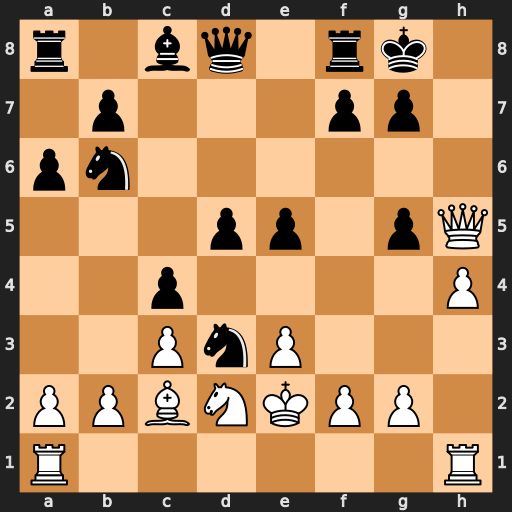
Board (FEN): r1bq1rk1/1p3pp1/pn6/3pp1pQ/2p4P/2PnP3/PPBNKPP1/R6R
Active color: w
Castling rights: -
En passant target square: -
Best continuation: hxg5 Bg4+ Qxg4